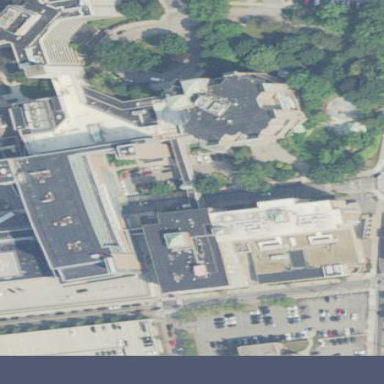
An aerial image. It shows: Hospital building.